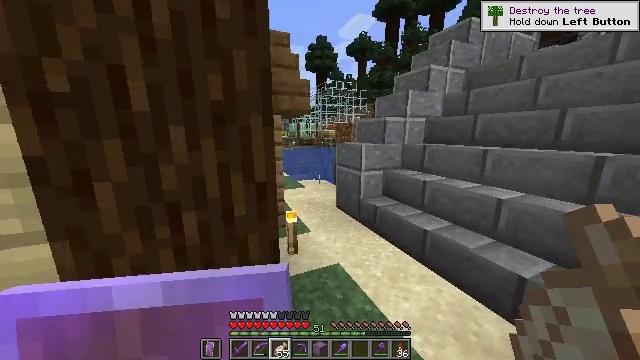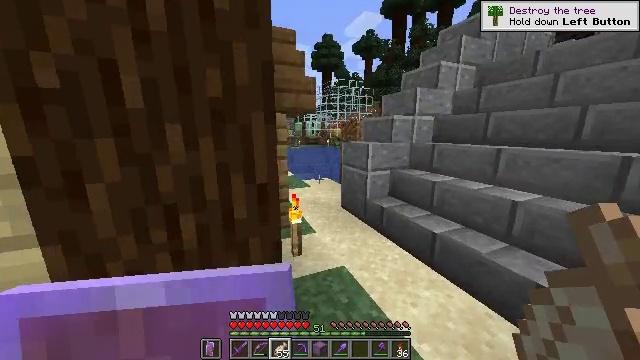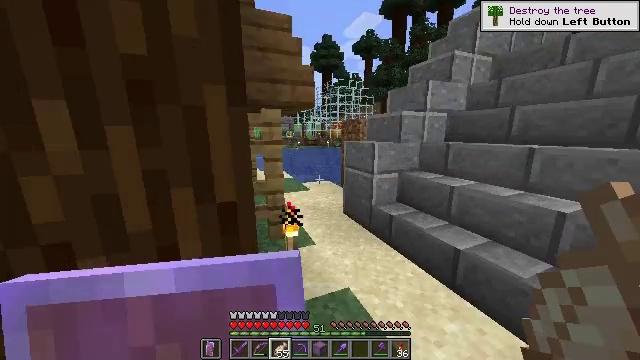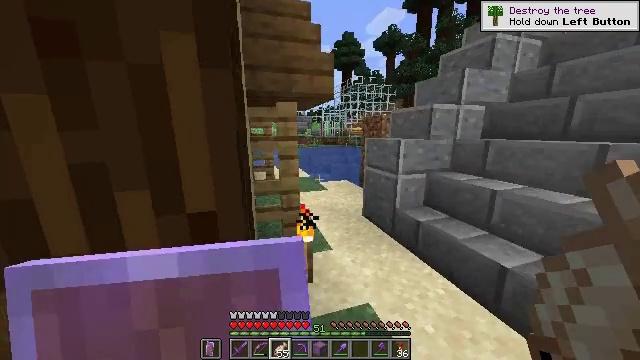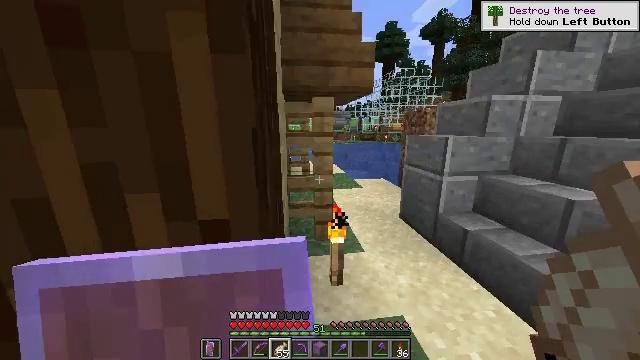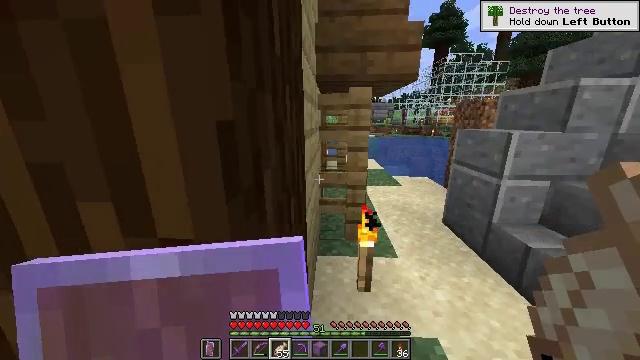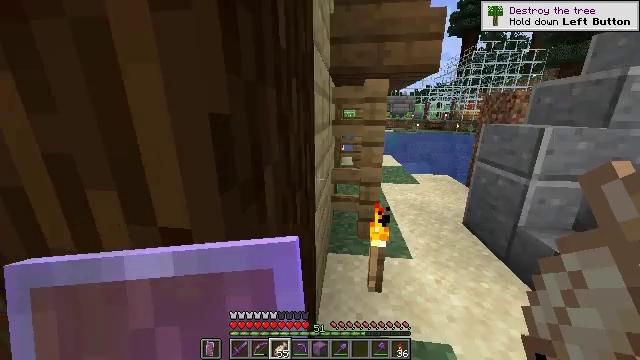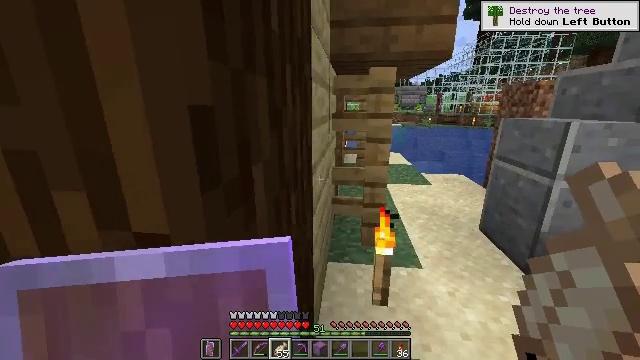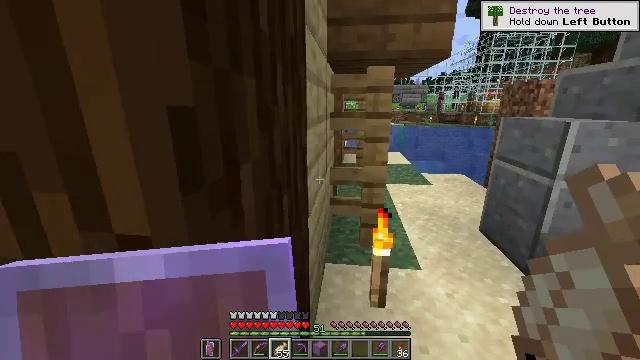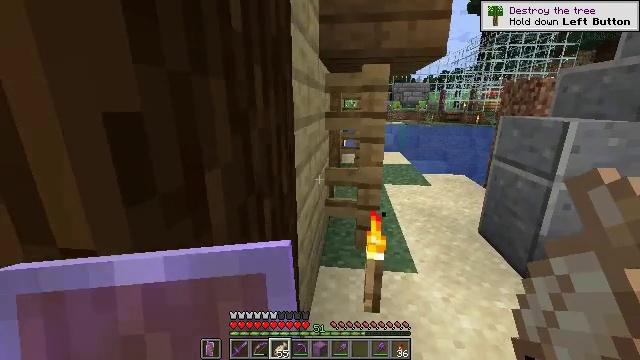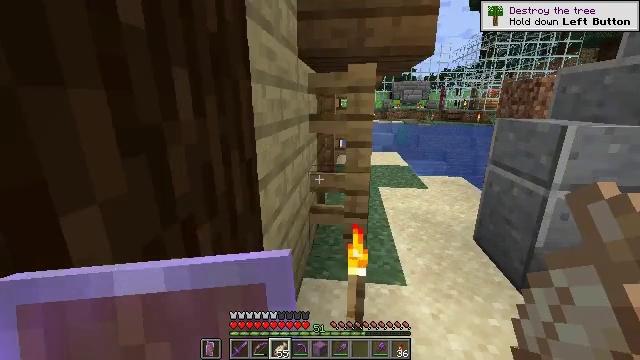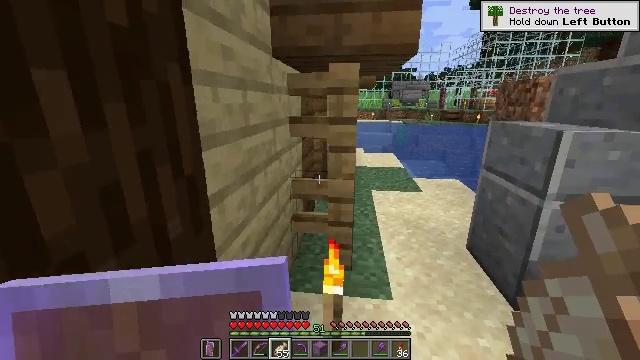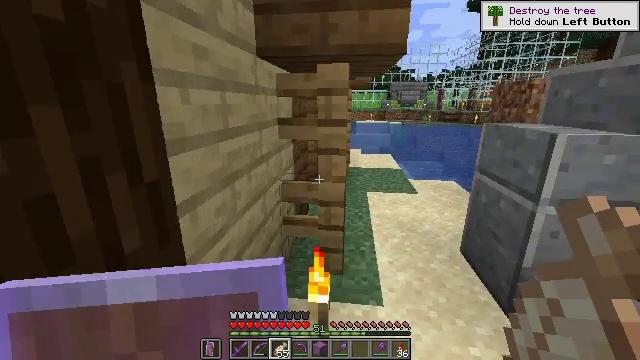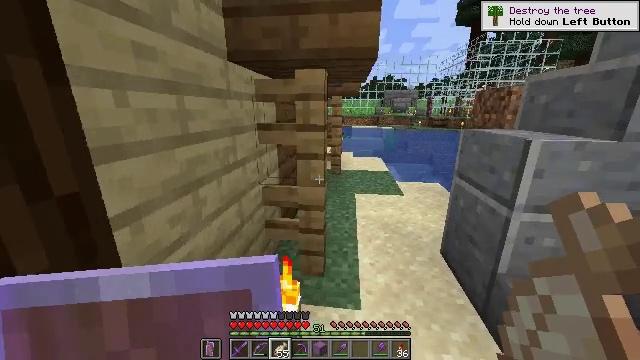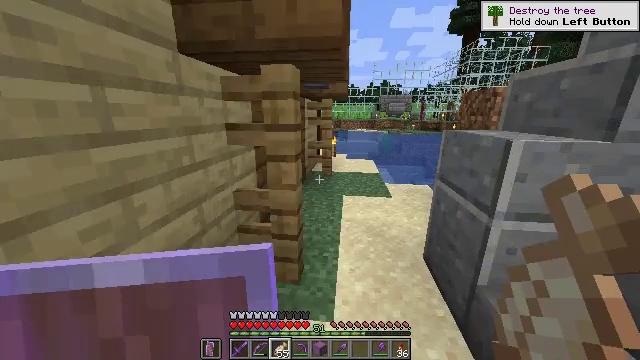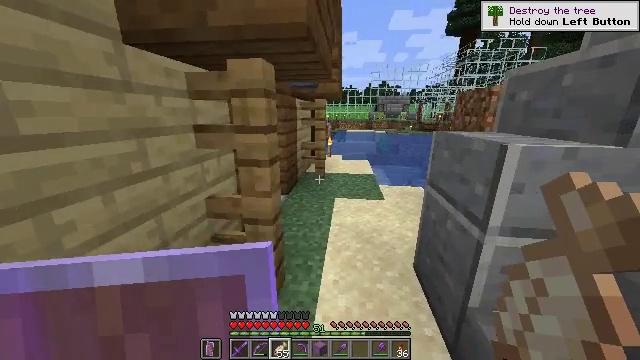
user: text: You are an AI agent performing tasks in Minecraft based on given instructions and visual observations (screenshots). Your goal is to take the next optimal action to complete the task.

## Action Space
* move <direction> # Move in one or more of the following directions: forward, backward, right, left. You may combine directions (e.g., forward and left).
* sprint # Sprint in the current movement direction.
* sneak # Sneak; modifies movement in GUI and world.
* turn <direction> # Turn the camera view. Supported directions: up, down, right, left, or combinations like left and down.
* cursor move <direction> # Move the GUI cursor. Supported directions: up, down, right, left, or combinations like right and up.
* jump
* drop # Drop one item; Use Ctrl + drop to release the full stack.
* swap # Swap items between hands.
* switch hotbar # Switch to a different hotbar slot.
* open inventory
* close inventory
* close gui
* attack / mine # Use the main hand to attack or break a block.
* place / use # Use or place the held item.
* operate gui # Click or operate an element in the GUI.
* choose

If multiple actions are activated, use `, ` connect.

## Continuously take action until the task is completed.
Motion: motion action
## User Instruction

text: Create an iron block in the crafting table.
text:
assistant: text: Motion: move forward, sprint, turn left
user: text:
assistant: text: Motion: move forward, sprint
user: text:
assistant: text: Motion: move forward, sprint, turn left
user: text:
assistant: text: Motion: move forward, sprint, turn left and down
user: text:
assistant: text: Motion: move forward, sprint, turn left and down
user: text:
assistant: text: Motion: move forward, sprint, turn left and down
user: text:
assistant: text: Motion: move forward, sprint
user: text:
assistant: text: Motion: move forward and move right, sprint
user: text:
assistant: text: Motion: move forward and move right, sprint
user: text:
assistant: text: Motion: move forward and move right, sprint
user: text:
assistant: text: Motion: move forward and move right, sprint
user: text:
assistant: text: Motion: move forward and move right, sprint
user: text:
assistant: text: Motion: move forward and move right, sprint
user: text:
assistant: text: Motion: move forward and move right, sprint
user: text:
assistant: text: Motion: move forward, sprint
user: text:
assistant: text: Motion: move forward, sprint
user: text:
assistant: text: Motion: move forward, sprint
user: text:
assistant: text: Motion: move forward, sprint
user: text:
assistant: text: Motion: move forward, sprint
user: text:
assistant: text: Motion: move forward, sprint
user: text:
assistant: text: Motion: move forward, sprint, turn left
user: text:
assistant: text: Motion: move forward, sprint, turn left
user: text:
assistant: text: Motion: move forward, sprint, turn left
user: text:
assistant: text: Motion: move forward, sprint, turn left
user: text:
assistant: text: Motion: move forward, sprint, turn left
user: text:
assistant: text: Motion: move forward, sprint, turn left and down
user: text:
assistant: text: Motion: move forward, sprint, turn left and down
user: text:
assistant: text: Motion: move forward, sprint, turn left and down
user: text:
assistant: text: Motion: move forward, sprint, turn left and down
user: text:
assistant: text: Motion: move forward, sprint, turn left and down